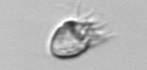
Label: Ciliophora